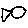
Label: fish